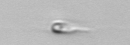
Label: flagellate_morphotype3